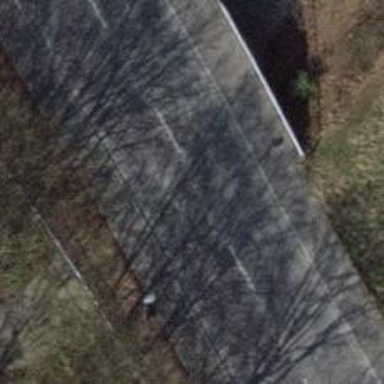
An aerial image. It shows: Residential road with asphalt surface. There are sidewalks on both sides with asphalt surface.